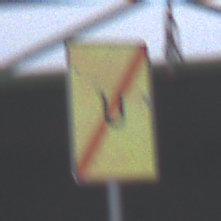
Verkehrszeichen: EndeUmleitung
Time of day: MorningAfternoon
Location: Outdoor (Suburban)
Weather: Overcast
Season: NotSpecified
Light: Natural